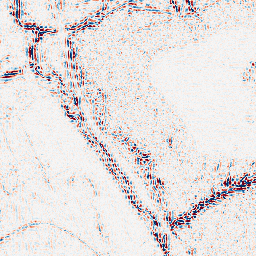
Category: wavelet
Decomposition family: wavelet_dwt
Decomposition parameters: wavelet: db4
level: 2
Upsampling method: cubic_catmull_rom
Upsampling parameters: scale: 8
Upsampling scale: 8